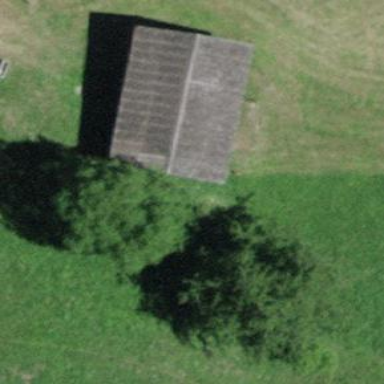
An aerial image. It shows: Barn.